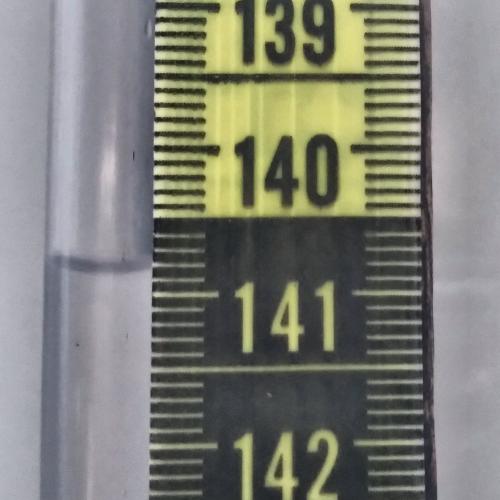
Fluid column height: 140.8 cm